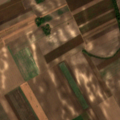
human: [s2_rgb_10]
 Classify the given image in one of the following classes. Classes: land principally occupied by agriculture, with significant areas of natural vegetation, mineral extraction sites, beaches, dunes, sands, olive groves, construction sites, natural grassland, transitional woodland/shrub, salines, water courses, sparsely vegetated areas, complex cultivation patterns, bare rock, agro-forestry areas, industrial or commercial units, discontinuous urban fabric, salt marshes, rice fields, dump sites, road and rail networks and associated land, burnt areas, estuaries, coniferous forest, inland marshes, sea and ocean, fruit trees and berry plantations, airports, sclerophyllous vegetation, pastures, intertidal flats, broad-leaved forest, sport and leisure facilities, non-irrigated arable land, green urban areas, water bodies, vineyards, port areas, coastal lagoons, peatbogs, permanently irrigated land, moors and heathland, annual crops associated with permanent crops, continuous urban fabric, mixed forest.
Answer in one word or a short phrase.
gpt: non-irrigated arable land